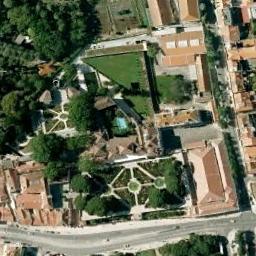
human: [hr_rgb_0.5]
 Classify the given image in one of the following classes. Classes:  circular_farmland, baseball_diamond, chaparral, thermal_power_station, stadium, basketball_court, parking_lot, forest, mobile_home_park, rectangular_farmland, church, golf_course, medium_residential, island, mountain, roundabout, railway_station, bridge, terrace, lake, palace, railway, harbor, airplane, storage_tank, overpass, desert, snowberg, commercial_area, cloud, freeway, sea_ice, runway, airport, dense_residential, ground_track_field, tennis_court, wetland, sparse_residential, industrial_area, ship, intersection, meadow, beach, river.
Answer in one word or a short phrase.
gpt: palace